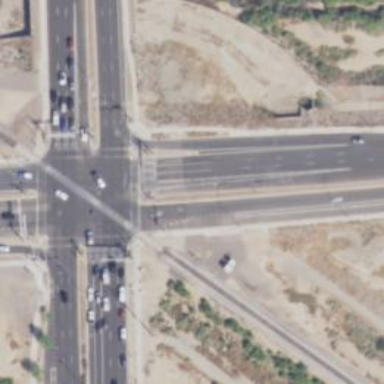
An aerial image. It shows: Marked road crossing.